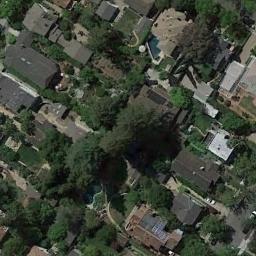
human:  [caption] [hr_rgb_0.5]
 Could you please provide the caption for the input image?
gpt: Many trees are in medium residential area .

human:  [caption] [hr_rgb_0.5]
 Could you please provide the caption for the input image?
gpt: The medium residential is on the grass next to some trees .

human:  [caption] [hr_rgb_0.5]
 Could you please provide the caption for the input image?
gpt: The houses in the mid-sized residential area are all blue .

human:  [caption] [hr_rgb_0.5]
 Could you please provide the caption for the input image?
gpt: The medium residential area has some houses of different sizes and lots of trees are among these houses .

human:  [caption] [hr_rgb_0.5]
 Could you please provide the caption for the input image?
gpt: There are many trees and buildings on the medium residential area .